RGB frame:
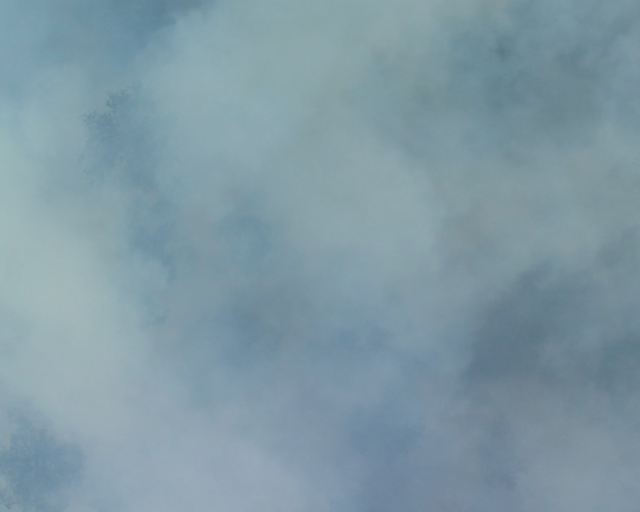
Thermal frame:
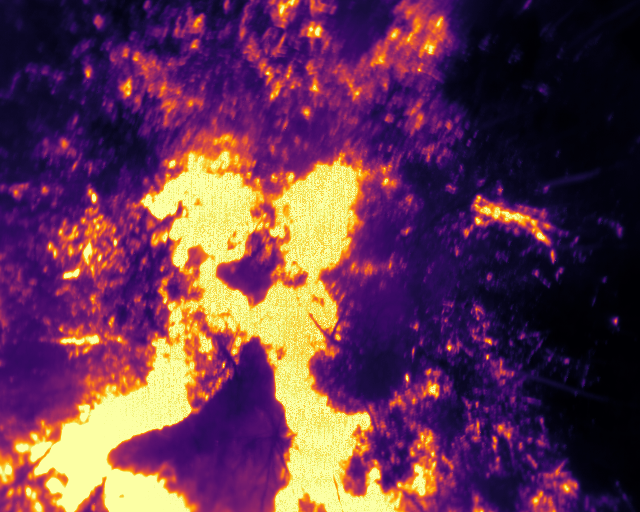
Captured: 2026-02-26 03:11:01
Pixels at or above 80 °C: 134897 (fraction of frame: 0.4117)